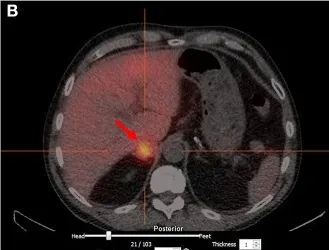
(B) Strong Meta-iodobenzylguanidine (MIBG) uptake of the 2 x 2 x 3 cm right adrenal mass with no evidence of distant metastasis.
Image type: radiology (pet)